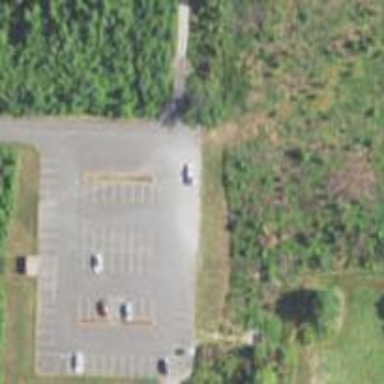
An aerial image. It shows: Parking area with surface.